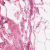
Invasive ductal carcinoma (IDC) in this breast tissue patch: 0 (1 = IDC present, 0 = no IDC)